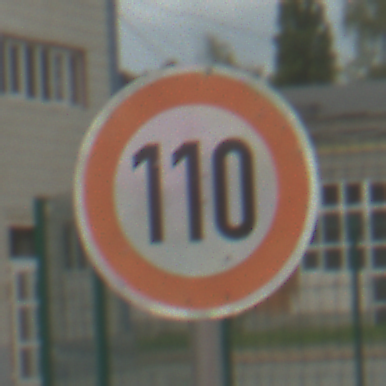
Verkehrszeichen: Geschwindigkeit110
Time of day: MorningAfternoon
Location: Outdoor (Suburban)
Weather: PartlyCloudy
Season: NotSpecified
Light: Natural